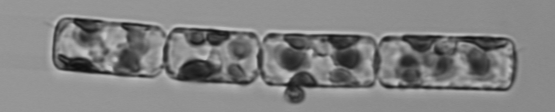
Label: Guinardia_delicatula